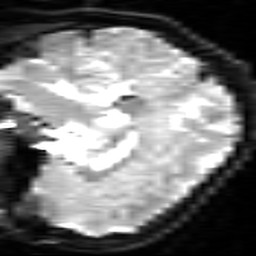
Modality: inplaneT2
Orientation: sagittal
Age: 24
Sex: male